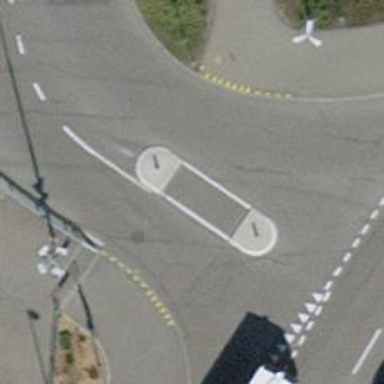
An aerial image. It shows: Unmarked and uncontrolled crossing with pedestrian island on the road.